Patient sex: M
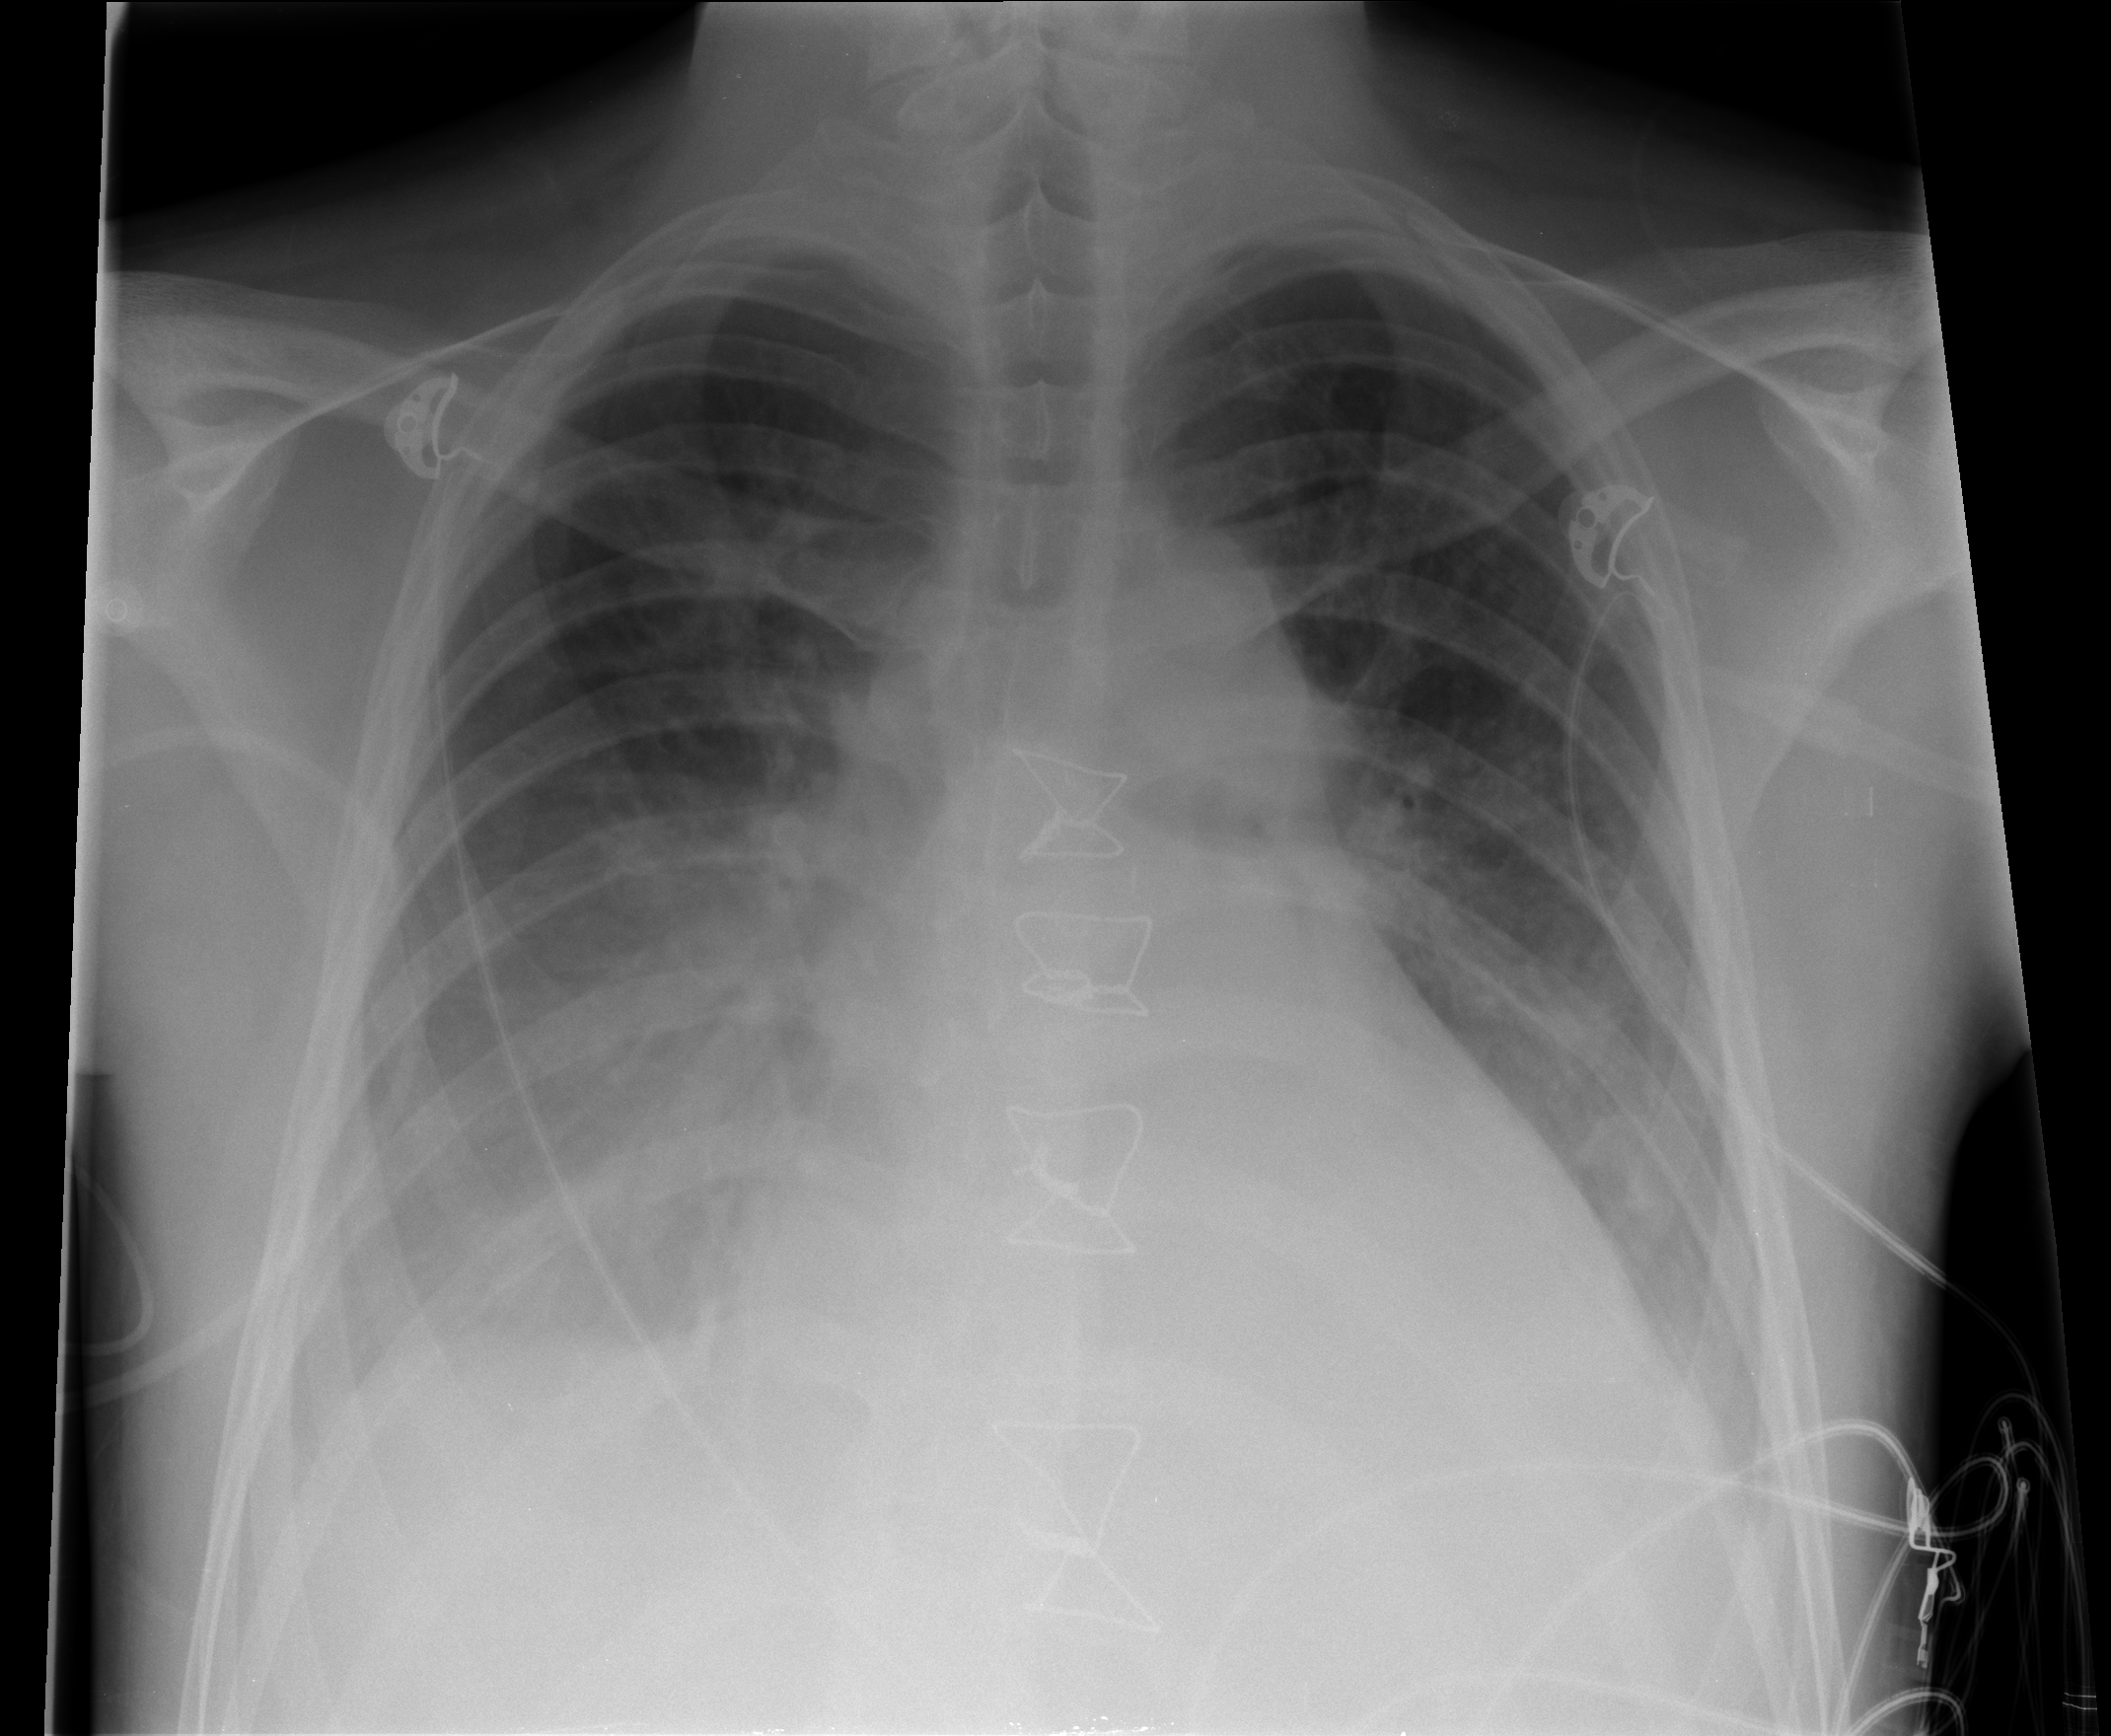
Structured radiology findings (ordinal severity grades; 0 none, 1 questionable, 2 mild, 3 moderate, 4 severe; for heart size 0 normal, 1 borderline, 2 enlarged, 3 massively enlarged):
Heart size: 0
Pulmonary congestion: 1
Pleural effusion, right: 2
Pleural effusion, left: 2
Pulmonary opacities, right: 0
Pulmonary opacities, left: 0
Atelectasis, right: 1
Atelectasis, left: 2